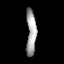
Tissue: prostate
Cell type: Fibroblasts
Senescence score: 0.6886
Nuclear area (px): 443
Mean DAPI intensity: 162.795